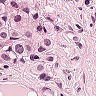
Metastatic tissue present: yes